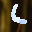
Label: 6